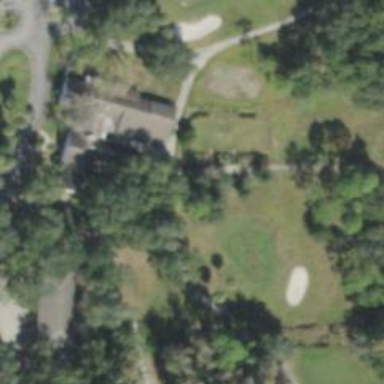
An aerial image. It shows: Path for both road and golf.